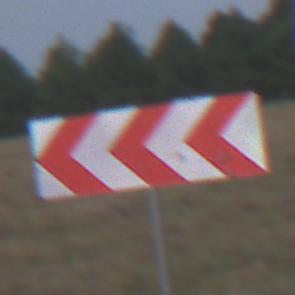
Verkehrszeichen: RichtungstafelnInKurvenGrossRechts
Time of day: SunriseSunset
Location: Outdoor (Nature)
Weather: Overcast
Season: NotSpecified
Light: Natural